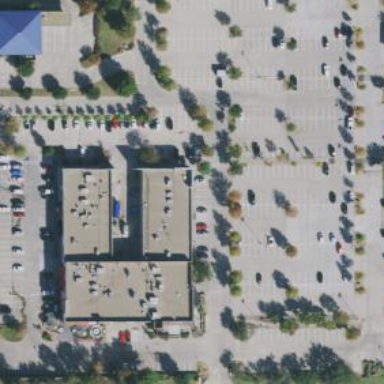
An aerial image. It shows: Retail building.